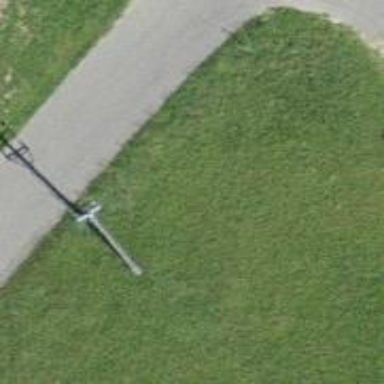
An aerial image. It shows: Termination pole used for power distribution.